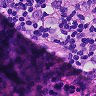
Metastatic tissue present: yes